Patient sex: F
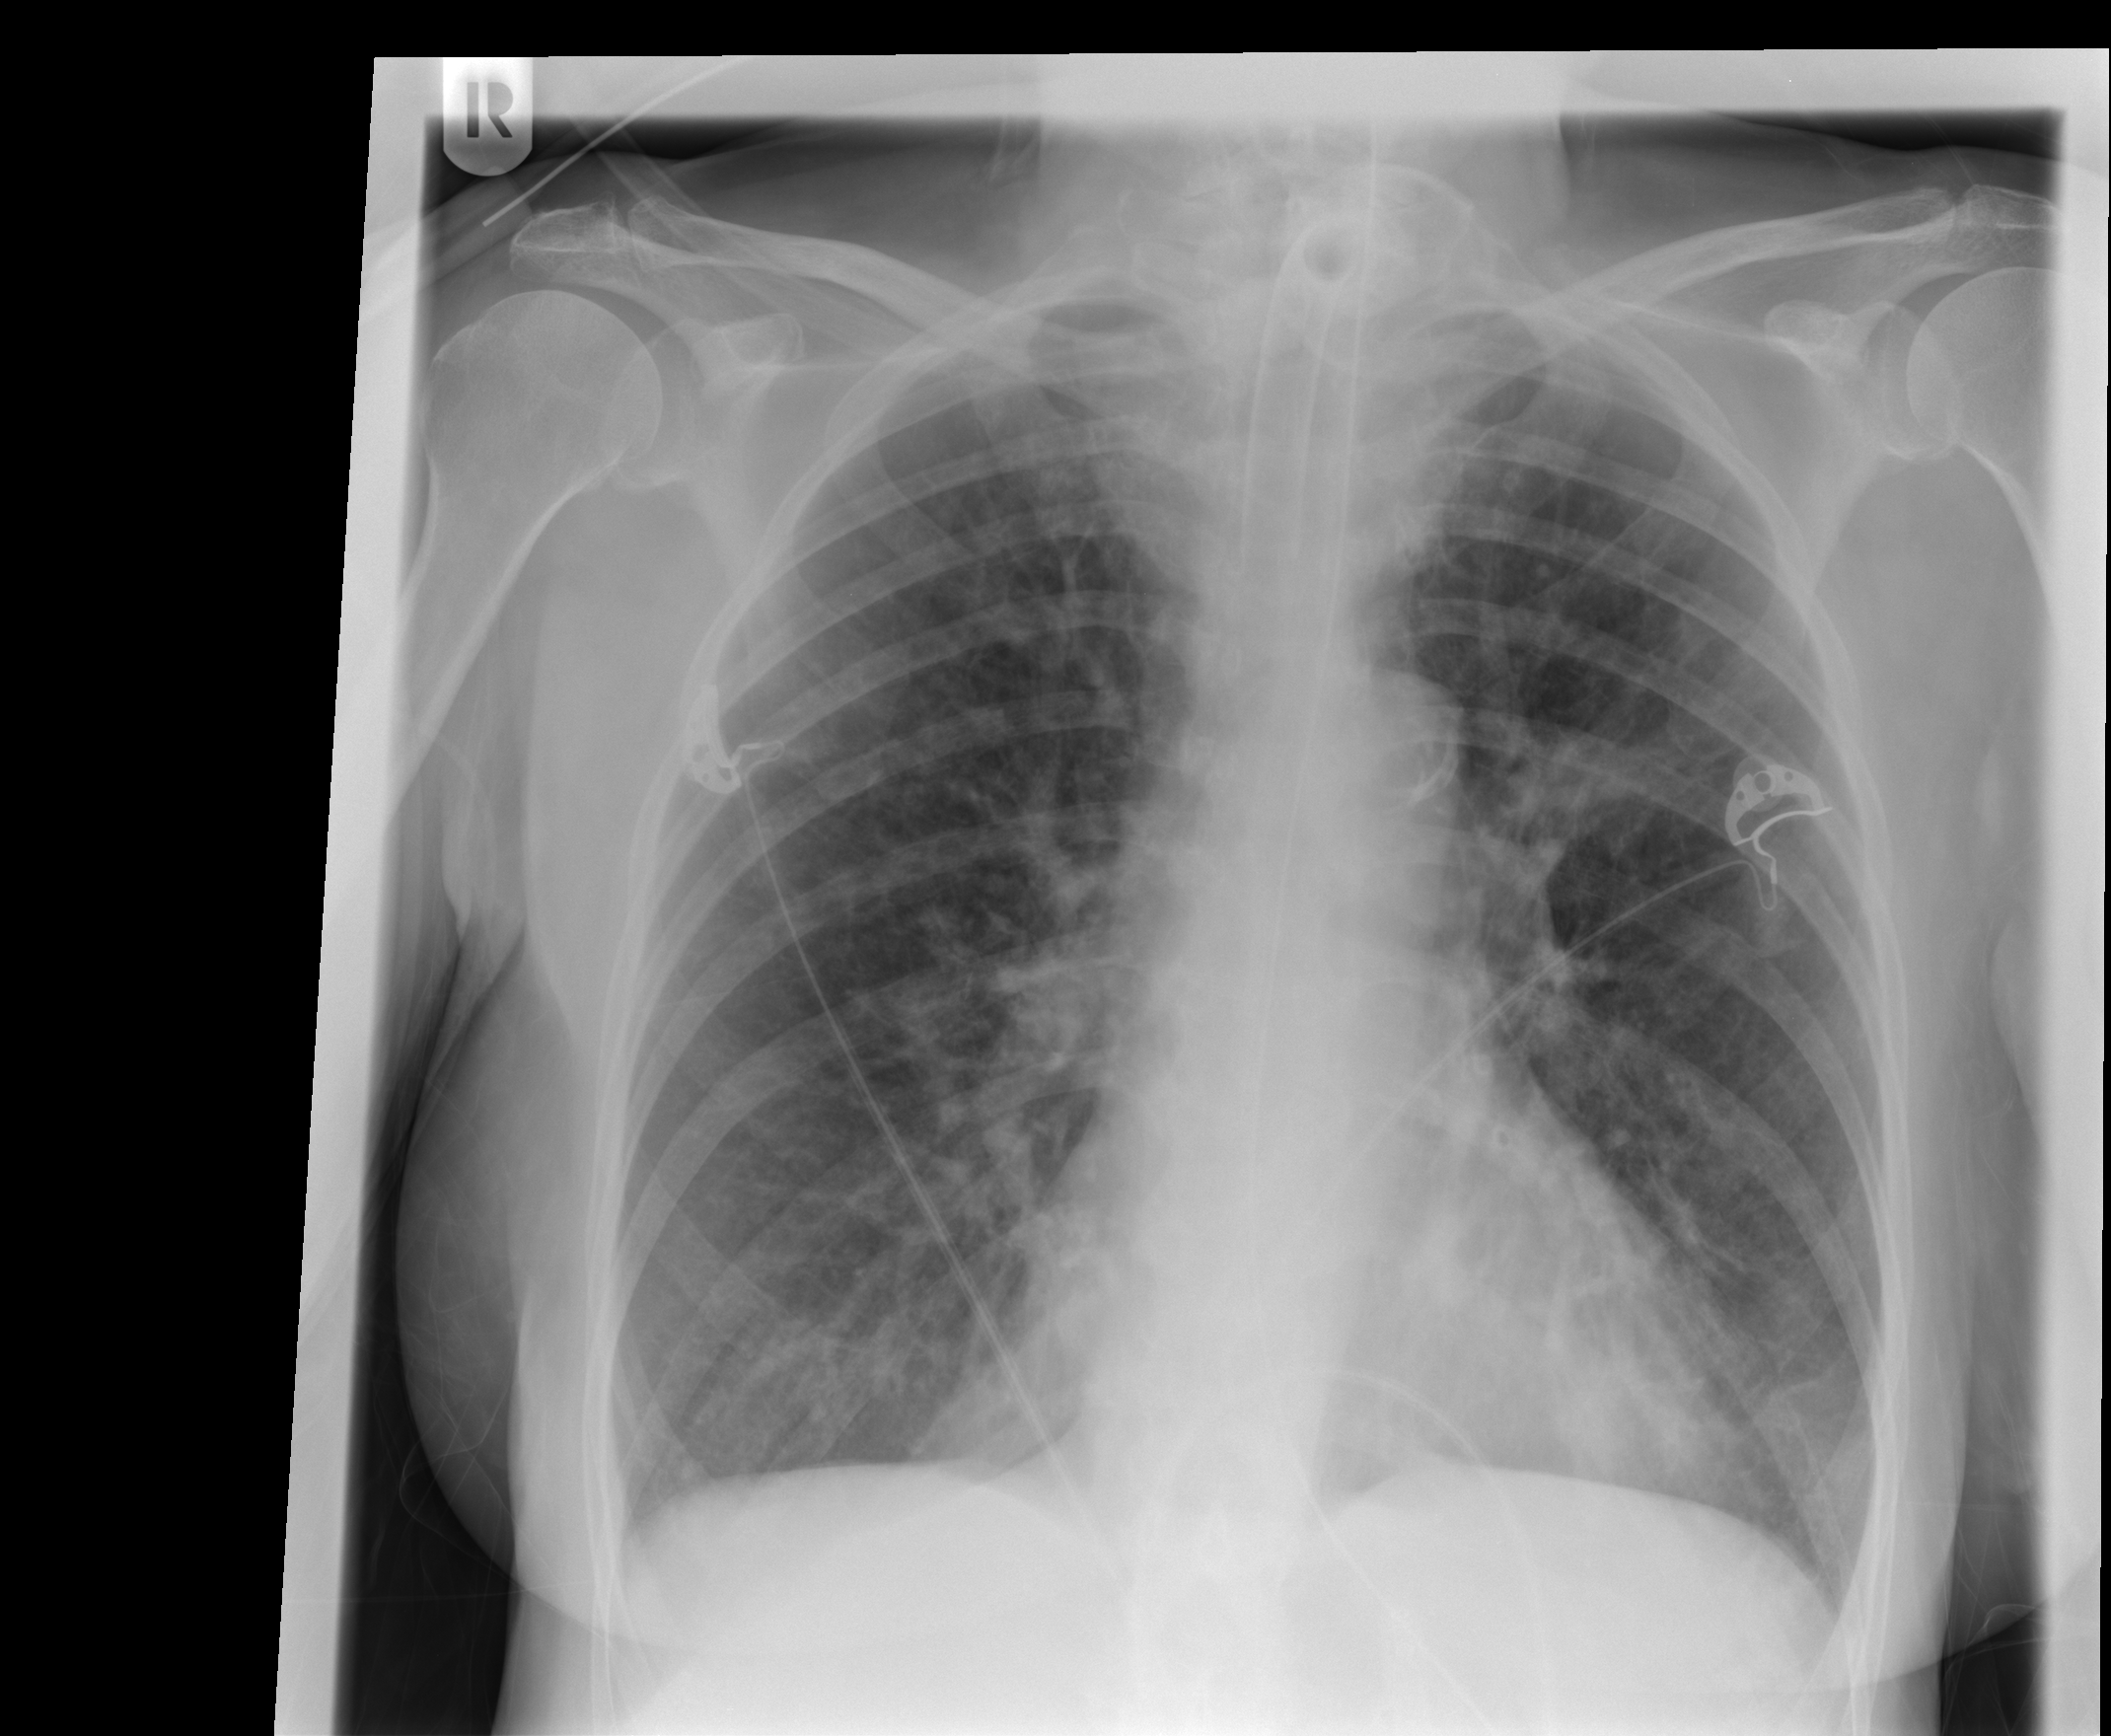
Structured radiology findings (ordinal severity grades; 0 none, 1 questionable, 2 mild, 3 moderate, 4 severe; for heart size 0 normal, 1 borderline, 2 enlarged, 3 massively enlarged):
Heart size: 0
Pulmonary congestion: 0
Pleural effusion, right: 0
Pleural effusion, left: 0
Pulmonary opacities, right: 1
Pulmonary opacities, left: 1
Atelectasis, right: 0
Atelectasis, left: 0